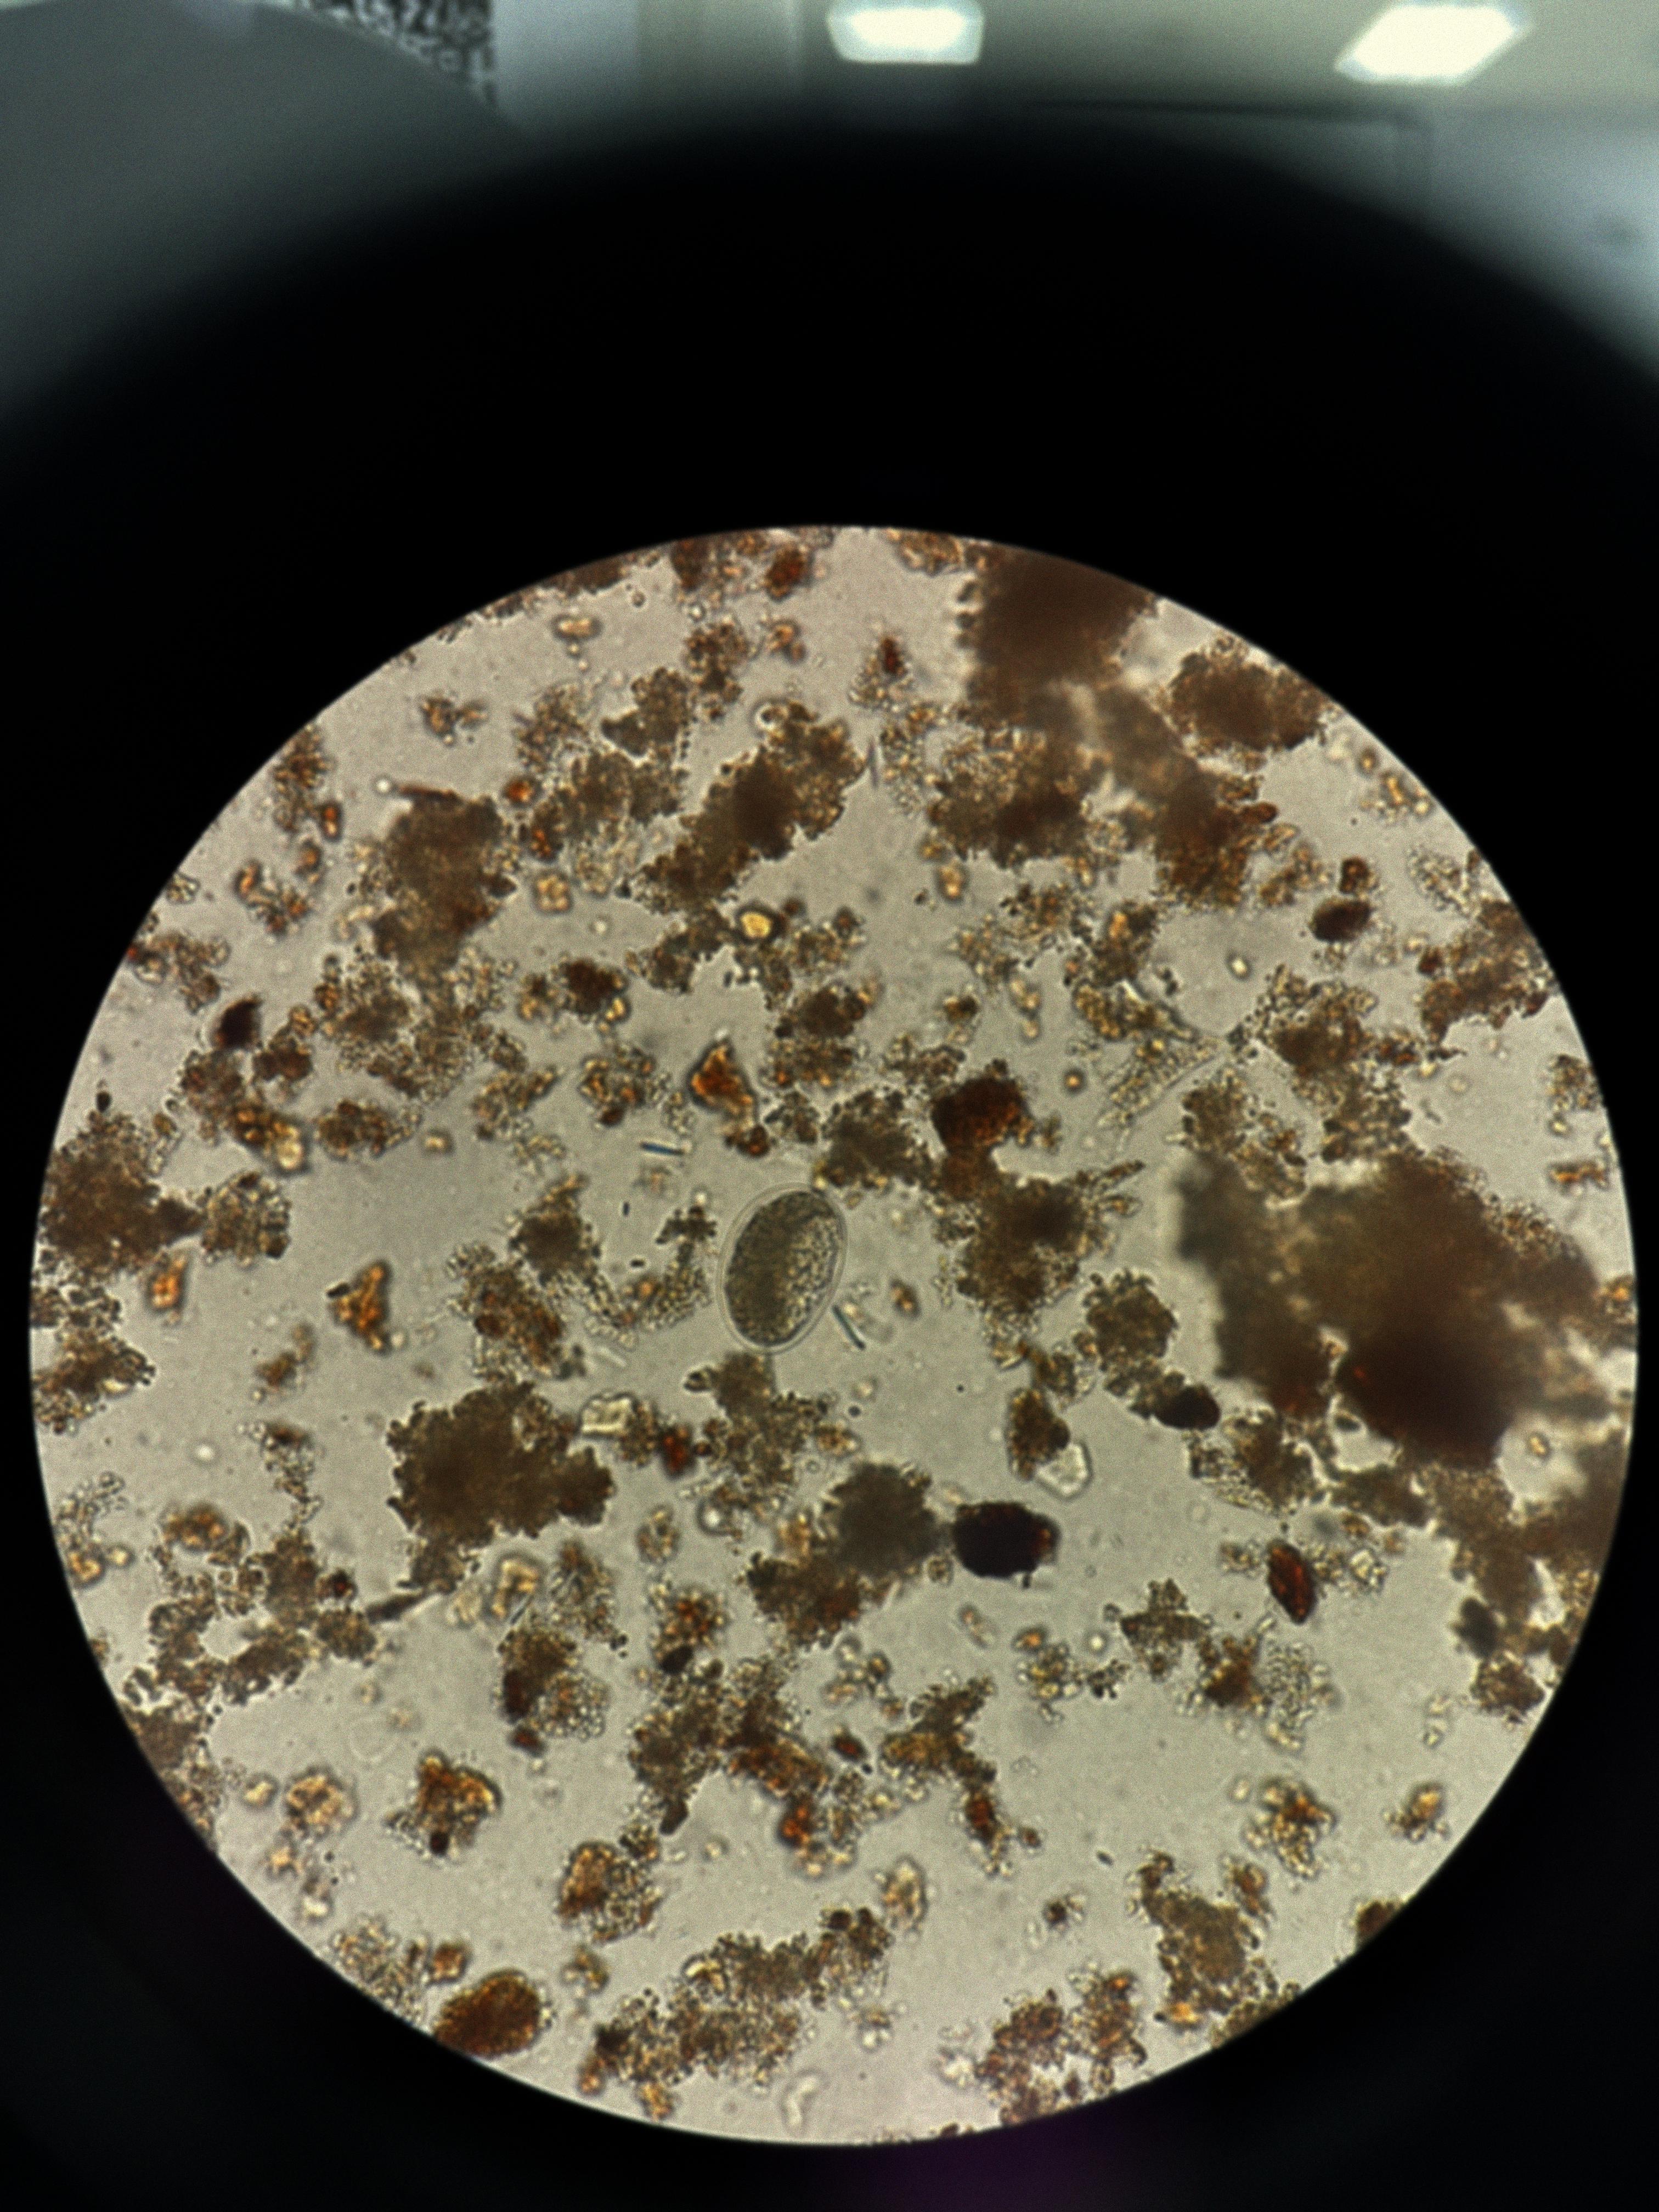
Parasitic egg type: Hookworm egg